Question: I would like to output a simple table to a PDF file with some conditional formatting of 2- or 3-scale coloring of cells dependent on the value. Like the red-white-green color scaling in Microsoft Excel conditional formatting option.
'''
import pandas
import numpy as np
df = pandas.DataFrame(np.random.randn(10, 2), columns=list('ab'))
print df
#Output:
a b
0 -1.625192 -0.949186
1 -0.089884 0.825922
2 2.117651 -0.046258
3 -0.921751 -0.144447
4 -0.294095 -1.774725
5 -0.780523 -0.435909
6 0.544958 0.303268
7 0.014335 0.036182
8 -0.756565 0.120711
9 1.145055 0.542755
'''
Now, I would like to output this to a PDF in a table with a 3-scale conditional format for column 'a' and independently for column 'b' so my output would look like the below example from Excel.
Kind of like this, but by column:

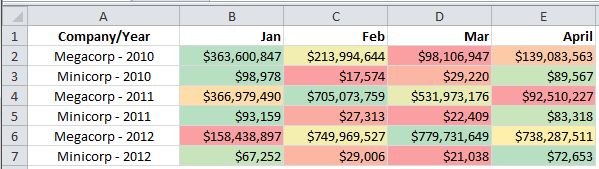
Answer: Ok, I did a little more research and this pretty much covers what i wanted to do. using matplotlib colormaps did the trick. here is a link to the options of map colours.
<URL>
I went with RdYlGn colouring.
'''
import pandas as pd
import numpy as np
from matplotlib import pyplot as plt
df = pd.DataFrame(np.random.randn(10, 8), columns=list('abcdefgh'))
print df
#Round to two digits to print nicely
vals = np.around(df.values, 2)
#Normalize data to [0, 1] range for color mapping below
normal = (df - df.min()) / (df.max() - df.min())
fig = plt.figure()
ax = fig.add_subplot(111)
ax.axis('off')
the_table=ax.table(cellText=vals, rowLabels=df.index, colLabels=df.columns,
loc='center', cellColours=plt.cm.RdYlGn(normal),animated=True)
fig.savefig("table.png")
'''
Output:
<URL>